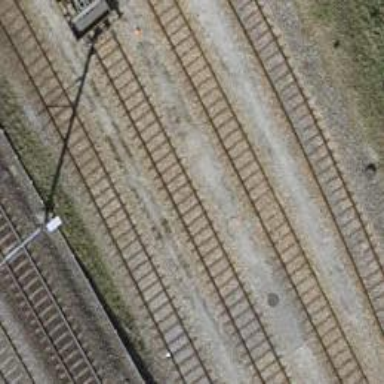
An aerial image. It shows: Railway yard with one track in service.